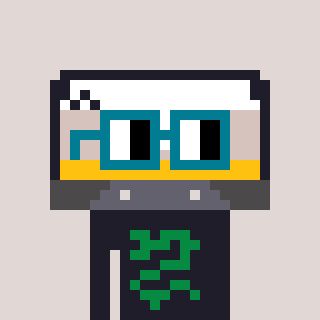
a pixel art character with square dark green glasses, a cassette tape-shaped head and a grayscale-colored body on a warm background